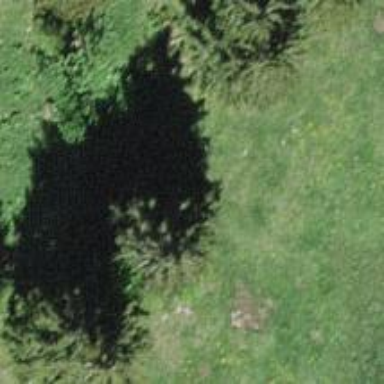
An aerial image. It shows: Needle-leaved tree in natural setting.